Question:
hi im having above table in my html.I want to print table using browser prompt.
the prompt is coming right,But the button on the table is also showing in print preview..How can i remove the unwanted th and buttons.
'''
var html = "<html>";
html += '<style>table, td, th {border:1px; solid black;} td{ textalign:center;}</style>';
html += '<div style=" border : 3px solid gray ;"><h3 style="vertical-align: middle; text-align: center;" align="center"><u>Student Academic Details</u></h3>'
+ document.getElementById("studentAcademicGridDiv").innerHTML
+ '</div>';
html += "</html>";
var printWin = window
.open('', '',
'left=0,top=0,width=800,height=600,toolbar=0,scrollbars=0,status =0');
printWin.document.write(html);
printWin.document.close();
printWin.focus();
printWin.print();
printWin.close();
'''
I tried above code for printing.
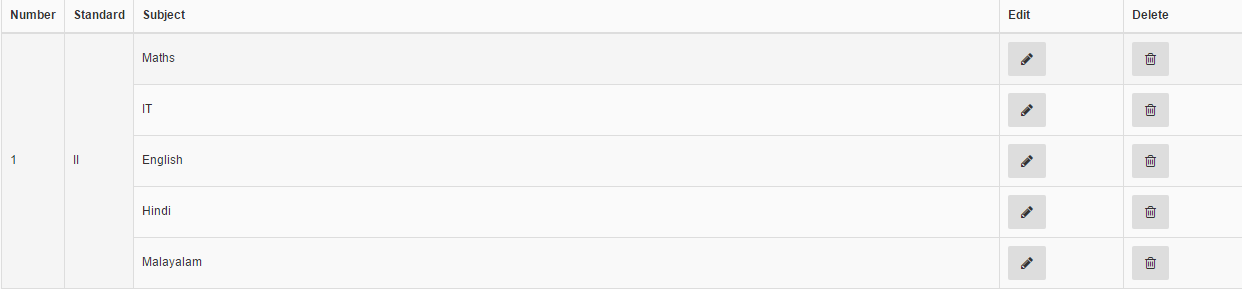
Answer: Add a class to 'th' and 'button' like this: 'class="no-print"'
And add this to your CSS:
'''
<style media="print">
.no-print {
display: none;
}
<style>
'''
I hope this helped you!